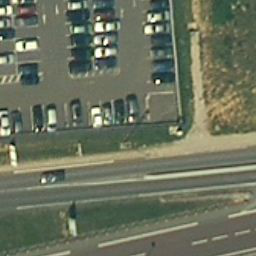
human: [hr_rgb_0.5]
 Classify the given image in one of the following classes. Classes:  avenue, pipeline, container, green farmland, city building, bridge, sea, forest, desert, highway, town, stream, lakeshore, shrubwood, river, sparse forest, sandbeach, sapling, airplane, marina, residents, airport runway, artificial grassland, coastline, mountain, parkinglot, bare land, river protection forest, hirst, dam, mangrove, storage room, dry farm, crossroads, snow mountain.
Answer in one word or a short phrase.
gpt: parkinglot